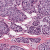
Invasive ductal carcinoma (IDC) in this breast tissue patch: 1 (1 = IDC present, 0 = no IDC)